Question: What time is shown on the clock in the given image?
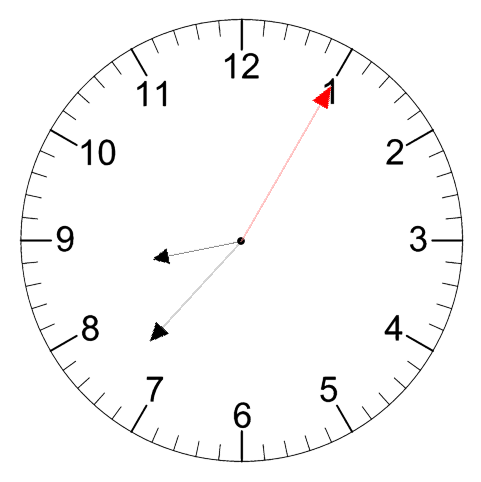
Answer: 08:37:05